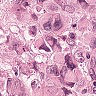
Metastatic tissue present: yes